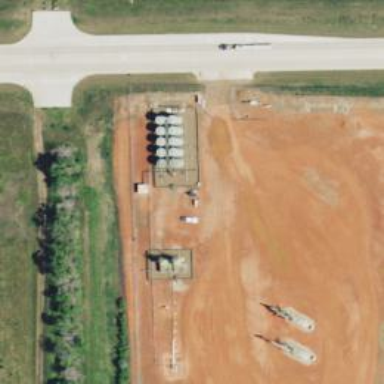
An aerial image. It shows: Storage tank that is man-made.